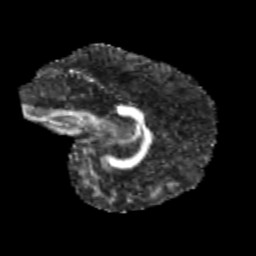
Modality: FA
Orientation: sagittal
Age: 11
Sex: male
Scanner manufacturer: siemens
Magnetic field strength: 3 T
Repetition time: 3.8 s
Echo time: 0.07 s